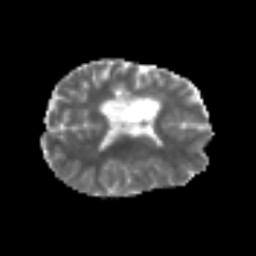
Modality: MD
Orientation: axial
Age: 40
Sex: female
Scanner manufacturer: siemens
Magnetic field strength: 3 T
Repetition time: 6.1 s
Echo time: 0.101 s